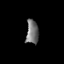
Tissue: prostate
Cell type: T cells
Senescence score: 0.3557
Nuclear area (px): 285
Mean DAPI intensity: 117.758